Question: so I found a blackjack source code on this <URL>, but I have a problem to make it work. I had made the form myself for the code and I think that is the problem. The game should start when I click the "new button", but nothing happen when I click on it.
Here is the source code:
'''
unit Unit1;
{$mode objfpc}{$H+}
interface
uses
Classes, SysUtils, FileUtil, Forms, Controls, Graphics, Dialogs, StdCtrls,
ExtCtrls, Buttons;
type
{ TForm1 }
TForm1 = class(TForm)
BetCount: TLabel; //not used
MoneyEdit: TEdit; //not used
BetEdit: TEdit; //not used
HitBtn: TButton;
MoneyCountLbl: TLabel; //not used
NewBtn: TButton;
StandBtn: TButton;
PlayerEdit: TEdit;
DealerEdit: TEdit;
MemoDealer: TMemo;
MemoPlayer: TMemo;
procedure PickASuit;
procedure PickACard;
procedure CardName;
procedure LookAtHands;
procedure newDeal;
procedure DoIt(Sender: TObject);
procedure FormCreate(Sender: TObject);
private
{ private declarations }
public
{ public declarations }
end;
var
Form1: TForm1;
implementation
{$R *.lfm}
var
suitNum, cardNum, current, total1, total2 : Integer;
suitStr, cardStr : String[8];
procedure TForm1.PickASuit;
begin
suitNum := random(4)+1;
Case suitNum of
1 : suitStr := 'Spades';
2 : suitStr := 'Clubs';
3 : suitStr := 'Diamonds';
4 : suitStr := 'Hearts';
end;
end;
procedure TForm1.CardName;
begin
Case cardNum of
1 : cardStr := 'Ace';
2 : cardStr := 'Two';
3 : cardStr := 'Three';
4 : cardStr := 'Four';
5 : cardStr := 'Five';
6 : cardStr := 'Six';
7 : cardStr := 'Seven';
8 : cardStr := 'Eight';
9 : cardStr := 'Nine';
10 : cardStr := 'Ten';
11 : cardStr := 'Jack';
12 : cardStr := 'Queen';
13 : cardStr := 'King';
end;
Case cardNum of
1 : cardNum := 11;
10..13 : cardNum := 10;
end;
end;
procedure TForm1.PickACard;
begin
cardNum := random(13)+1;
PickASuit; {runs pickasuit procedure}
CardName; {runs cardnume procedure}
Case current of {tells the program what its doing}
1 : begin
MemoPlayer.Lines.Add(cardStr + ' of ' + suitStr );
total1 := total1 + cardNum;
PlayerEdit.Text := IntToStr(total1);
end;
2 : begin
MemoDealer.Lines.Add(cardStr + ' of ' + suitStr );
total2 := total2 + cardNum;
DealerEdit.Text := IntToStr(total2);
end;
end;
end;
procedure TForm1.LookAtHands;
Begin
If total2 > 21 then ShowMessage('House Busted')
Else if total1 > total2 then ShowMessage('You win')
Else if total1 = total2 then ShowMessage('Draw')
Else ShowMessage('You lose');
newDeal;
End;
procedure TForm1.newDeal;
Begin
MemoDealer.Clear;
MemoPlayer.Clear;
total1 := 0;
total2 := 0;
current := 1;
PickACard;
current := 2;
PickACard;
end;
procedure TForm1.DoIt(Sender: TObject);
begin
current := (Sender as TButton).Tag;
Case current of
1 : Begin
PickACard;
If total1 > 21 then
begin ShowMessage('Busted');
newDeal;
end;
end;
2 : begin While total2 < 17 do PickACard;
LookAtHands;
end;
3 : newDeal;
end;
end;
procedure TForm1.FormCreate(Sender: TObject);
begin
Randomize;
end;
end.
'''
I set hit, new, and stand buttons to execute the procedure 'DoIt'

Do I make a mistake ? I'm just starting to learn delphi, so I hope you guys can understand if I do something "stupid" .
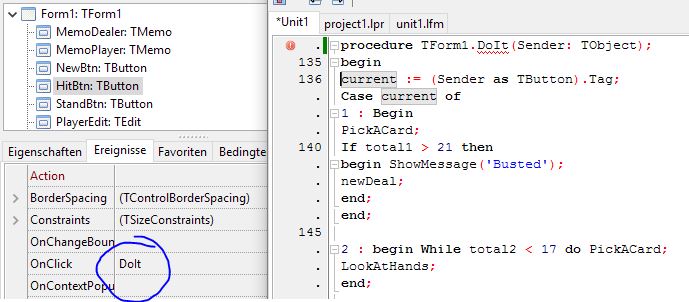
Answer: You probably did not fill the tag properties of the Buttons on the form. Look in the list of properties of each button for the 'Tag' property. The 'HitBtn' should have a Tag of 1. There's at least one other button that should have a 'Tag' of 2.